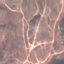
Label: HerbaceousVegetation